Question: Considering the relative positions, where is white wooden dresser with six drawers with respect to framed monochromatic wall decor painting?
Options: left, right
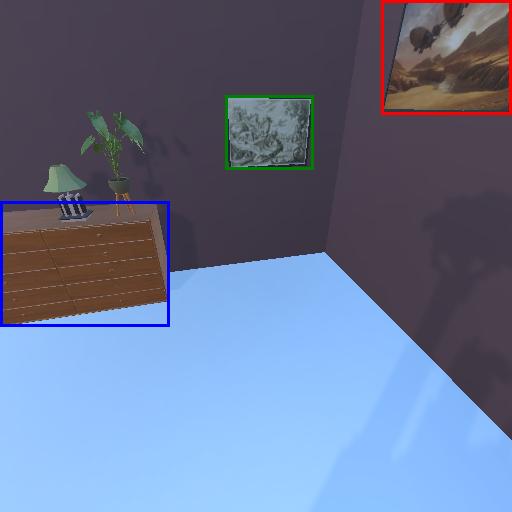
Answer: left